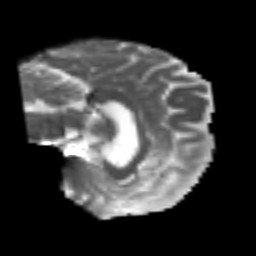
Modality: T2w
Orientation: sagittal
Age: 60
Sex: female
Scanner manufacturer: siemens
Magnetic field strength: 3 T
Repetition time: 4.999 s
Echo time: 0.07946 s